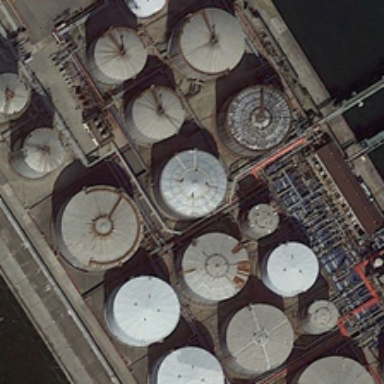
Many storage tanks are near a piece of water .